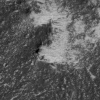
Atmospheric dust classification: not_dusty